Aerial crown-view tile of a tropical tree (Barro Colorado Island, Panama), acquired 20250616:
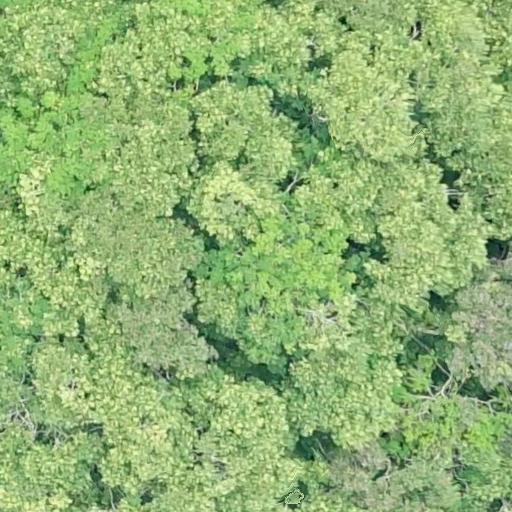
Species: Dipteryx oleifera
GBIF accepted scientific name: Dipteryx oleifera
Crown area: 718.326 m²